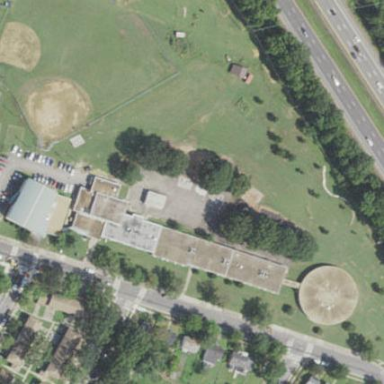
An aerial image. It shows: School.